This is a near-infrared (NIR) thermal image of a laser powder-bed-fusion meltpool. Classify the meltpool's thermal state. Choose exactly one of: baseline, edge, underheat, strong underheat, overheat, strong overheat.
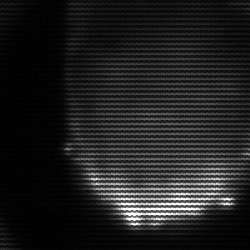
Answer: edge